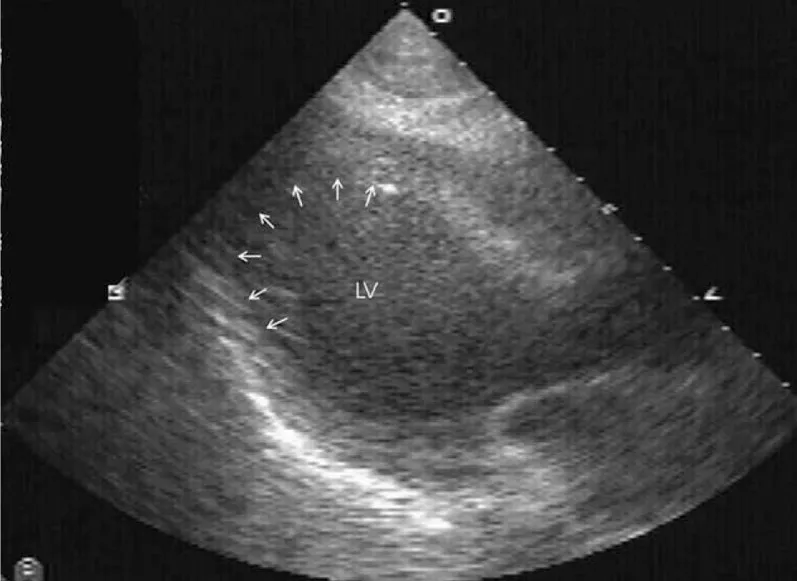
Portable transthoracic echocardiograph (parasternal long axis view) showing typical ballooning of the apex in the heart during systole. LV = left ventricle.
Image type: radiology (ultrasound)